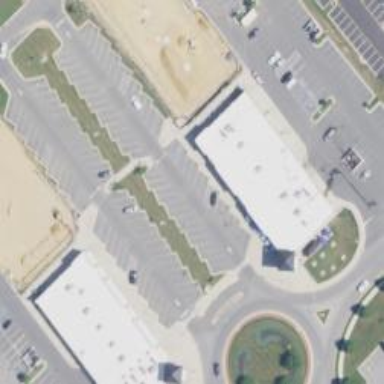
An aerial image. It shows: Retail building.